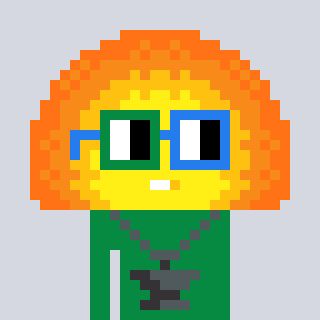
a pixel art character with square green and blue glasses, a sunset-shaped head and a green-colored body on a cool background